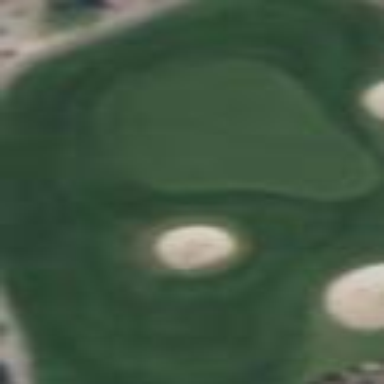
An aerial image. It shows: Golf fairway surrounded by grass.